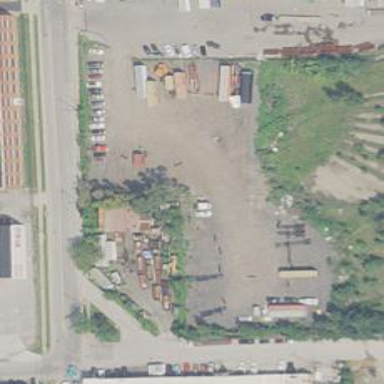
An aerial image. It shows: Unpaved surface parking area.